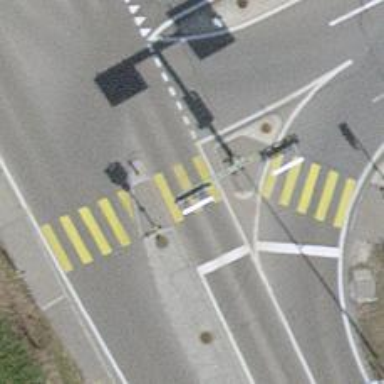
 identified as zebra crossing. It includes island."